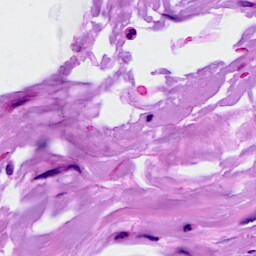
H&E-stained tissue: Breast